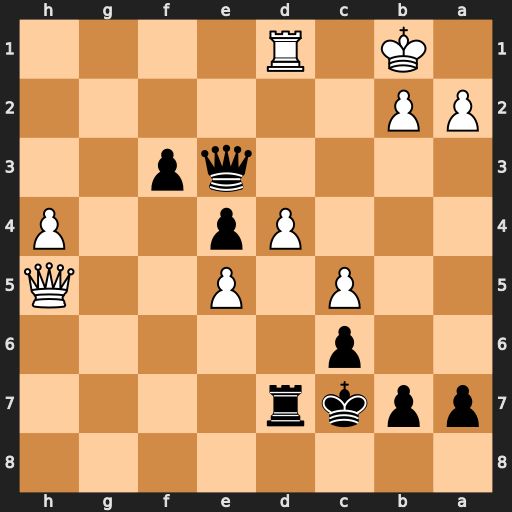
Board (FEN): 8/ppkr4/2p5/2P1P2Q/3Pp2P/4qp2/PP6/1K1R4
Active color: b
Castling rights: -
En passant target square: -
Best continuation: Qe2 Rc1 Qd3+